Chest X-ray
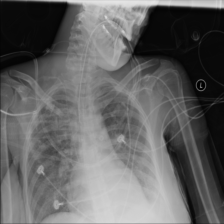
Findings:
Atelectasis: negative
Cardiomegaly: negative
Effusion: positive
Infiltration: negative
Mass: negative
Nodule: negative
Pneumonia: negative
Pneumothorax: negative
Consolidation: negative
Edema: positive
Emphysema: negative
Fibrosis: negative
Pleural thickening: negative
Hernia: negative